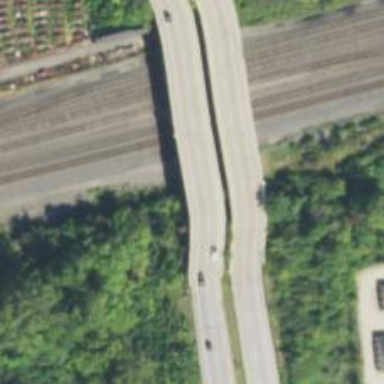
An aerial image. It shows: Trunk highway with bridge.